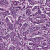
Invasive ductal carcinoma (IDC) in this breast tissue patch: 1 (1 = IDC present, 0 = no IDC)